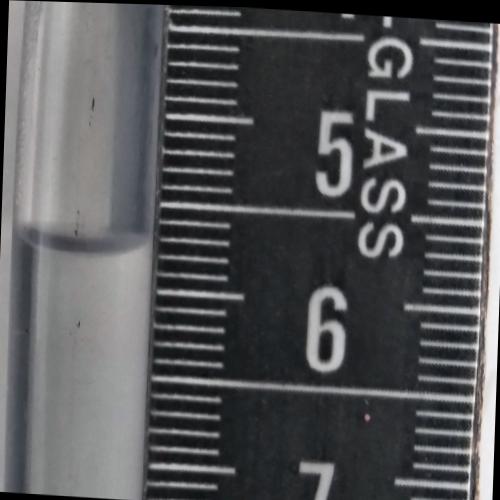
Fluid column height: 5.8 cm